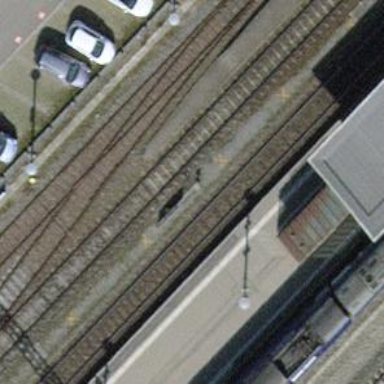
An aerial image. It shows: Railway signal.